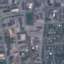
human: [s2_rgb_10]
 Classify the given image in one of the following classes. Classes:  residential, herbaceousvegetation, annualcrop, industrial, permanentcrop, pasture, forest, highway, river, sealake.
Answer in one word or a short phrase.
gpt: Industrial